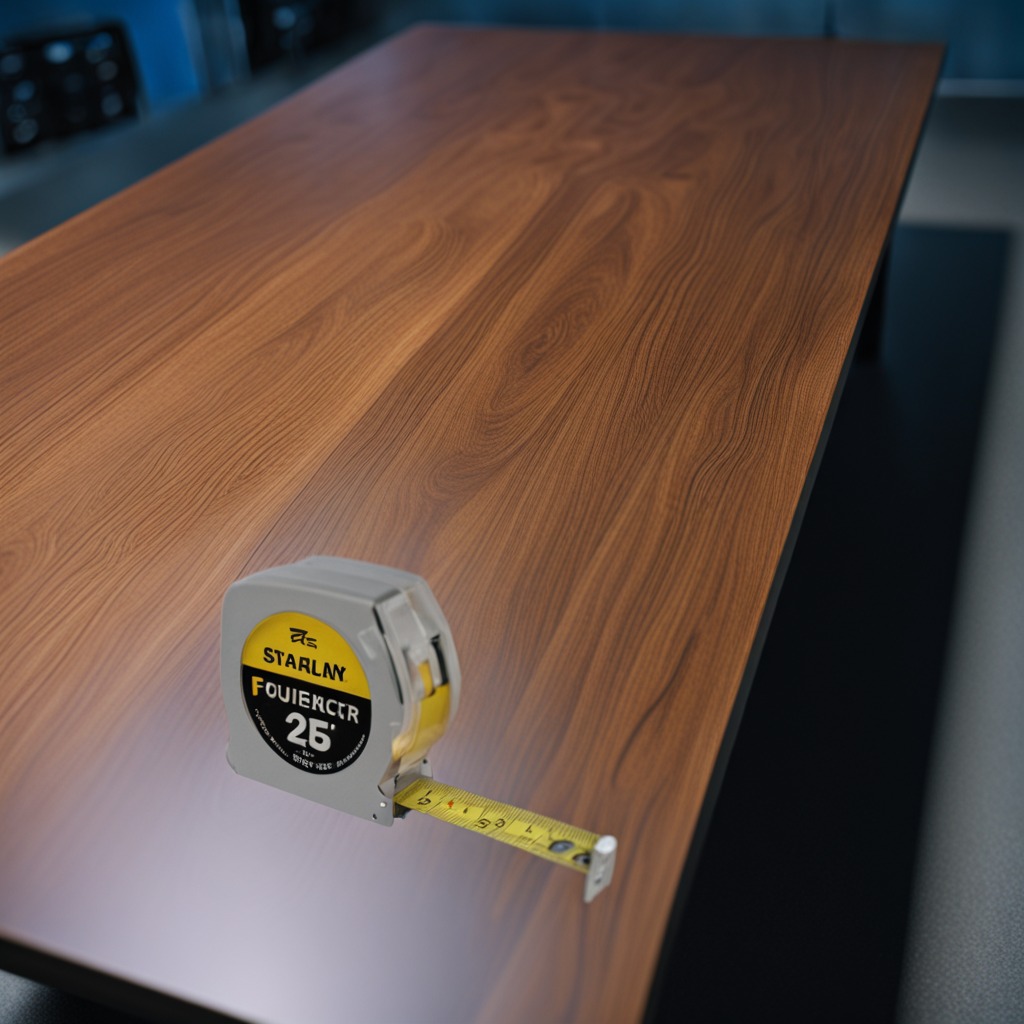
A measuring tape is lying on the old table with faint burn marks in a small garage at twilight.